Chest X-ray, PA view. Patient: 76 years old, sex M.
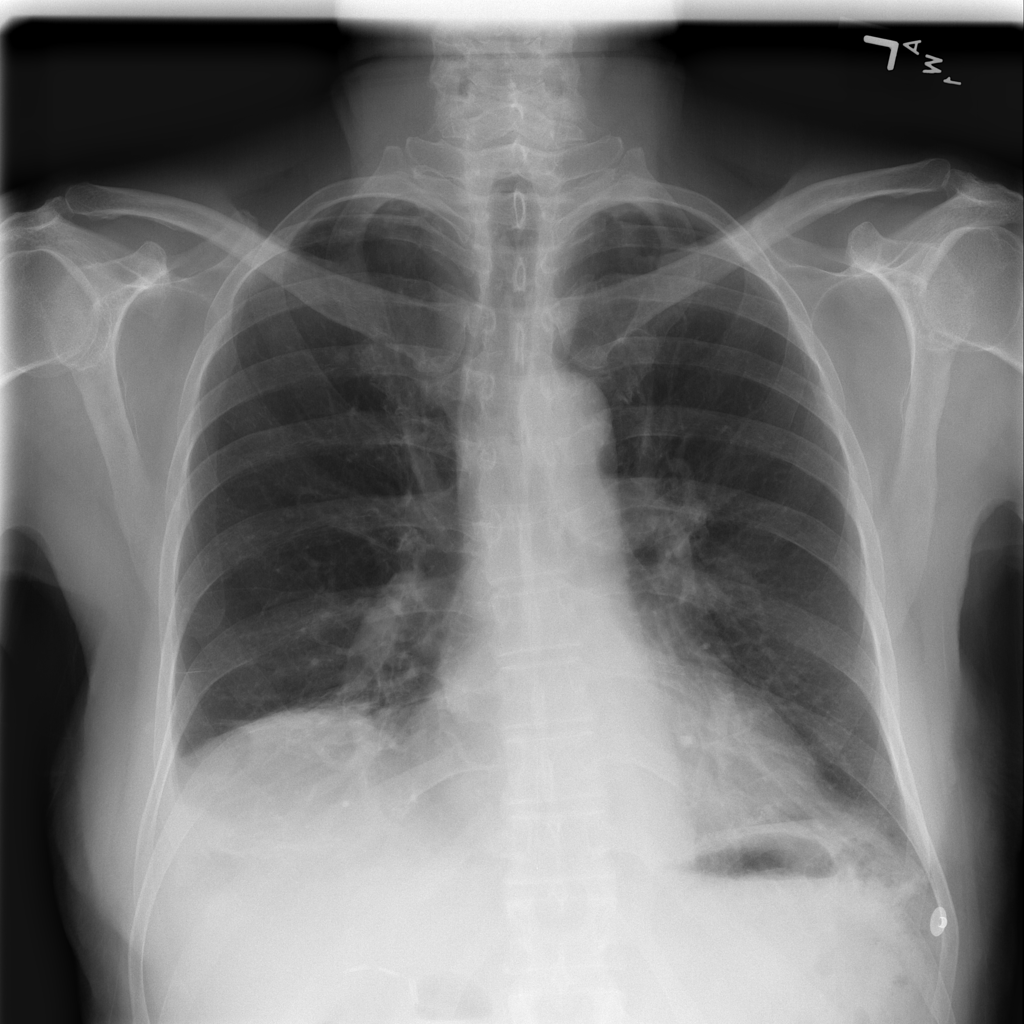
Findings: No Finding